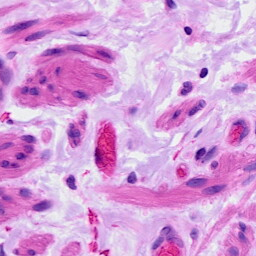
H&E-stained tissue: Ovarian